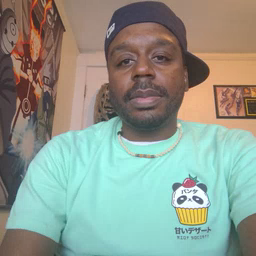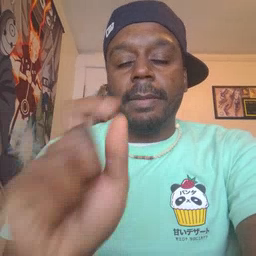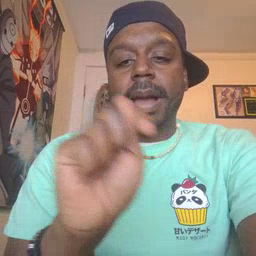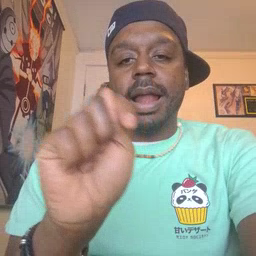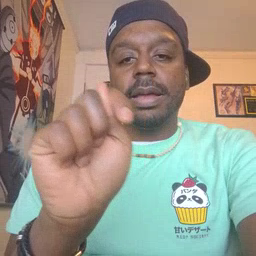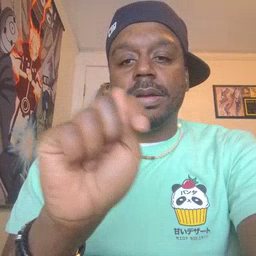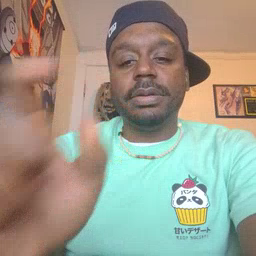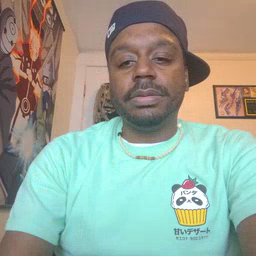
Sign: potty